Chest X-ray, PA view. Patient: 48 years old, sex M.
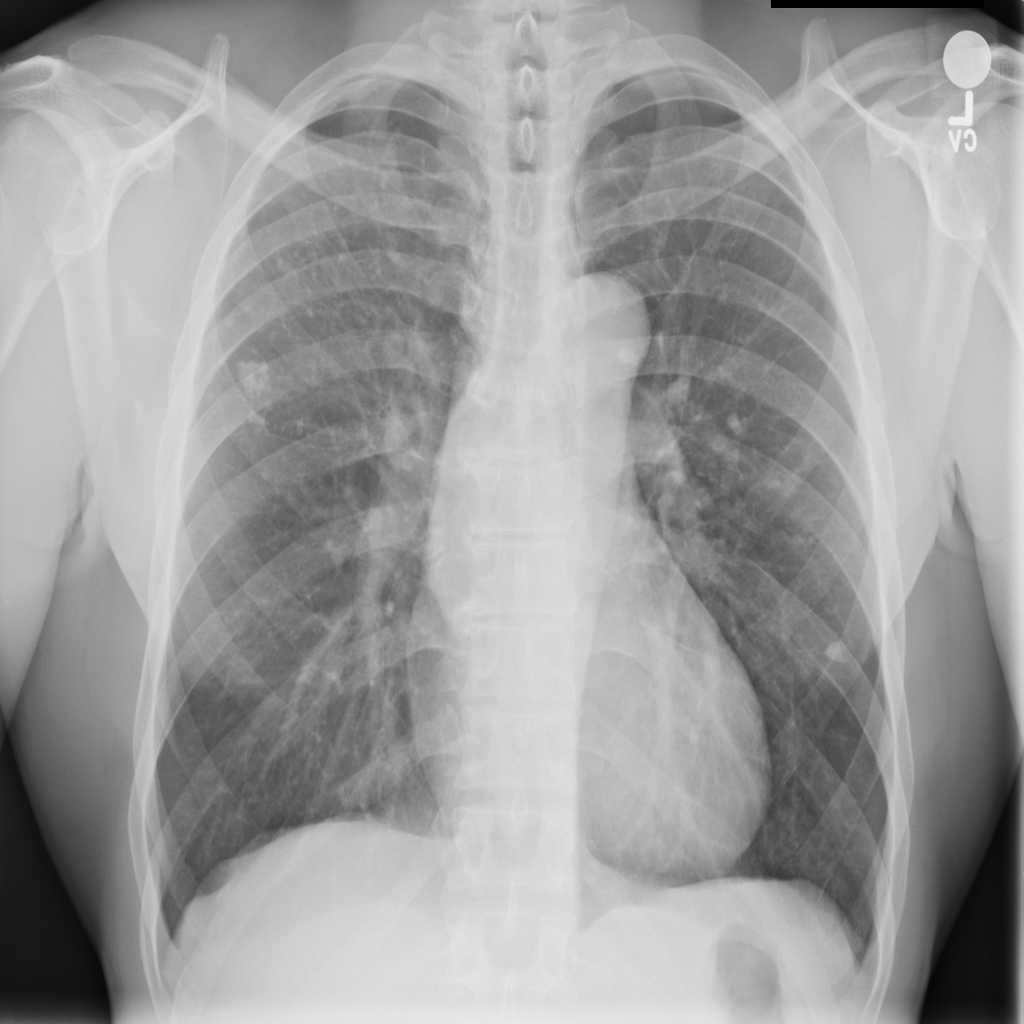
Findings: No Finding